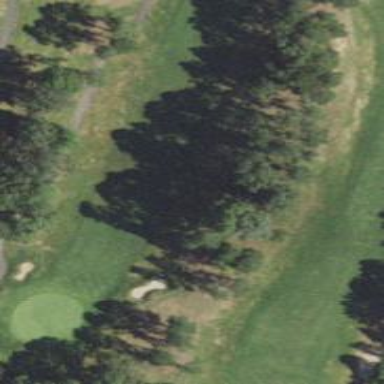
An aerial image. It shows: View of golf hole.